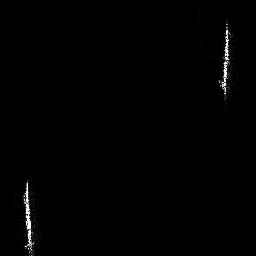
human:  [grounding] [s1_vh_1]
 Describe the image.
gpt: In the satellite image, there is  <ref>1 medium ship </ref> <box>[[7, 69, 14, 99, 0]]</box> located at bottom left,  <ref>1 medium ship </ref> <box>[[83, 7, 90, 39, 0]]</box> located at top right.